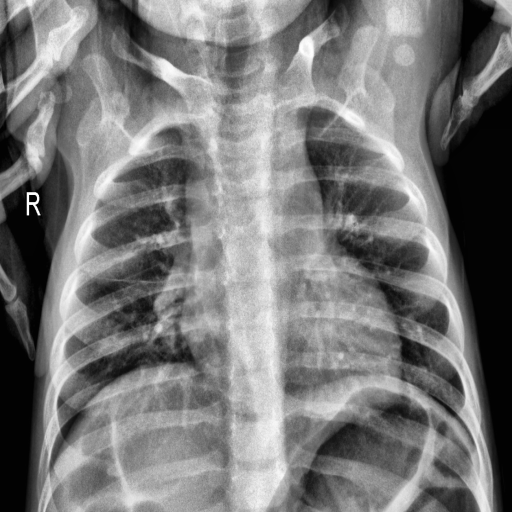
Finding: NORMAL